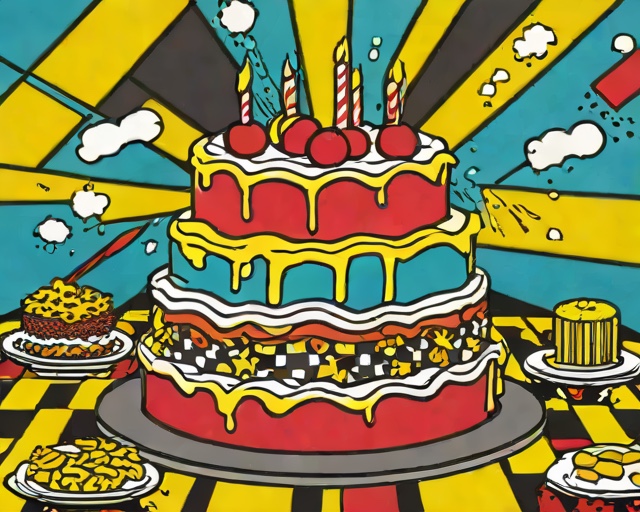
Category: Birthday